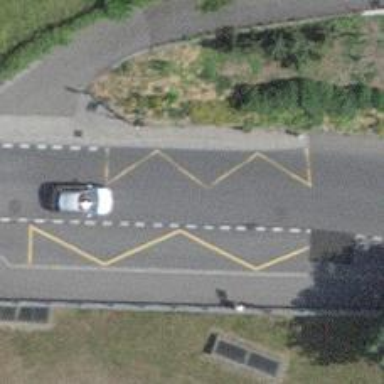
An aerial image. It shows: Public transport stop position.